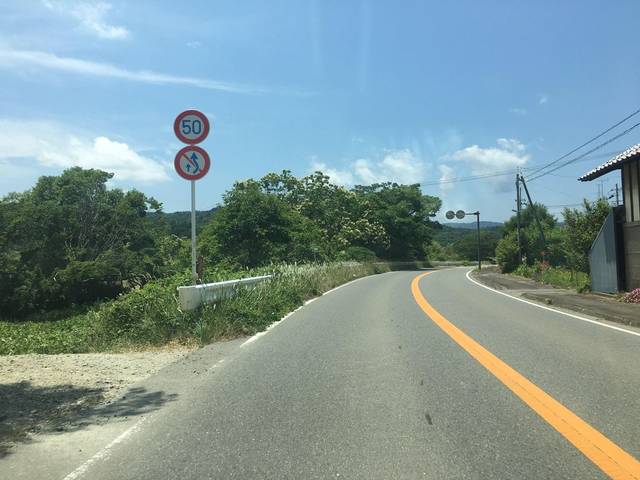
Region: Japan
Coordinates: 37.777, 140.893